Platform: macOS
Application: Arc Browser
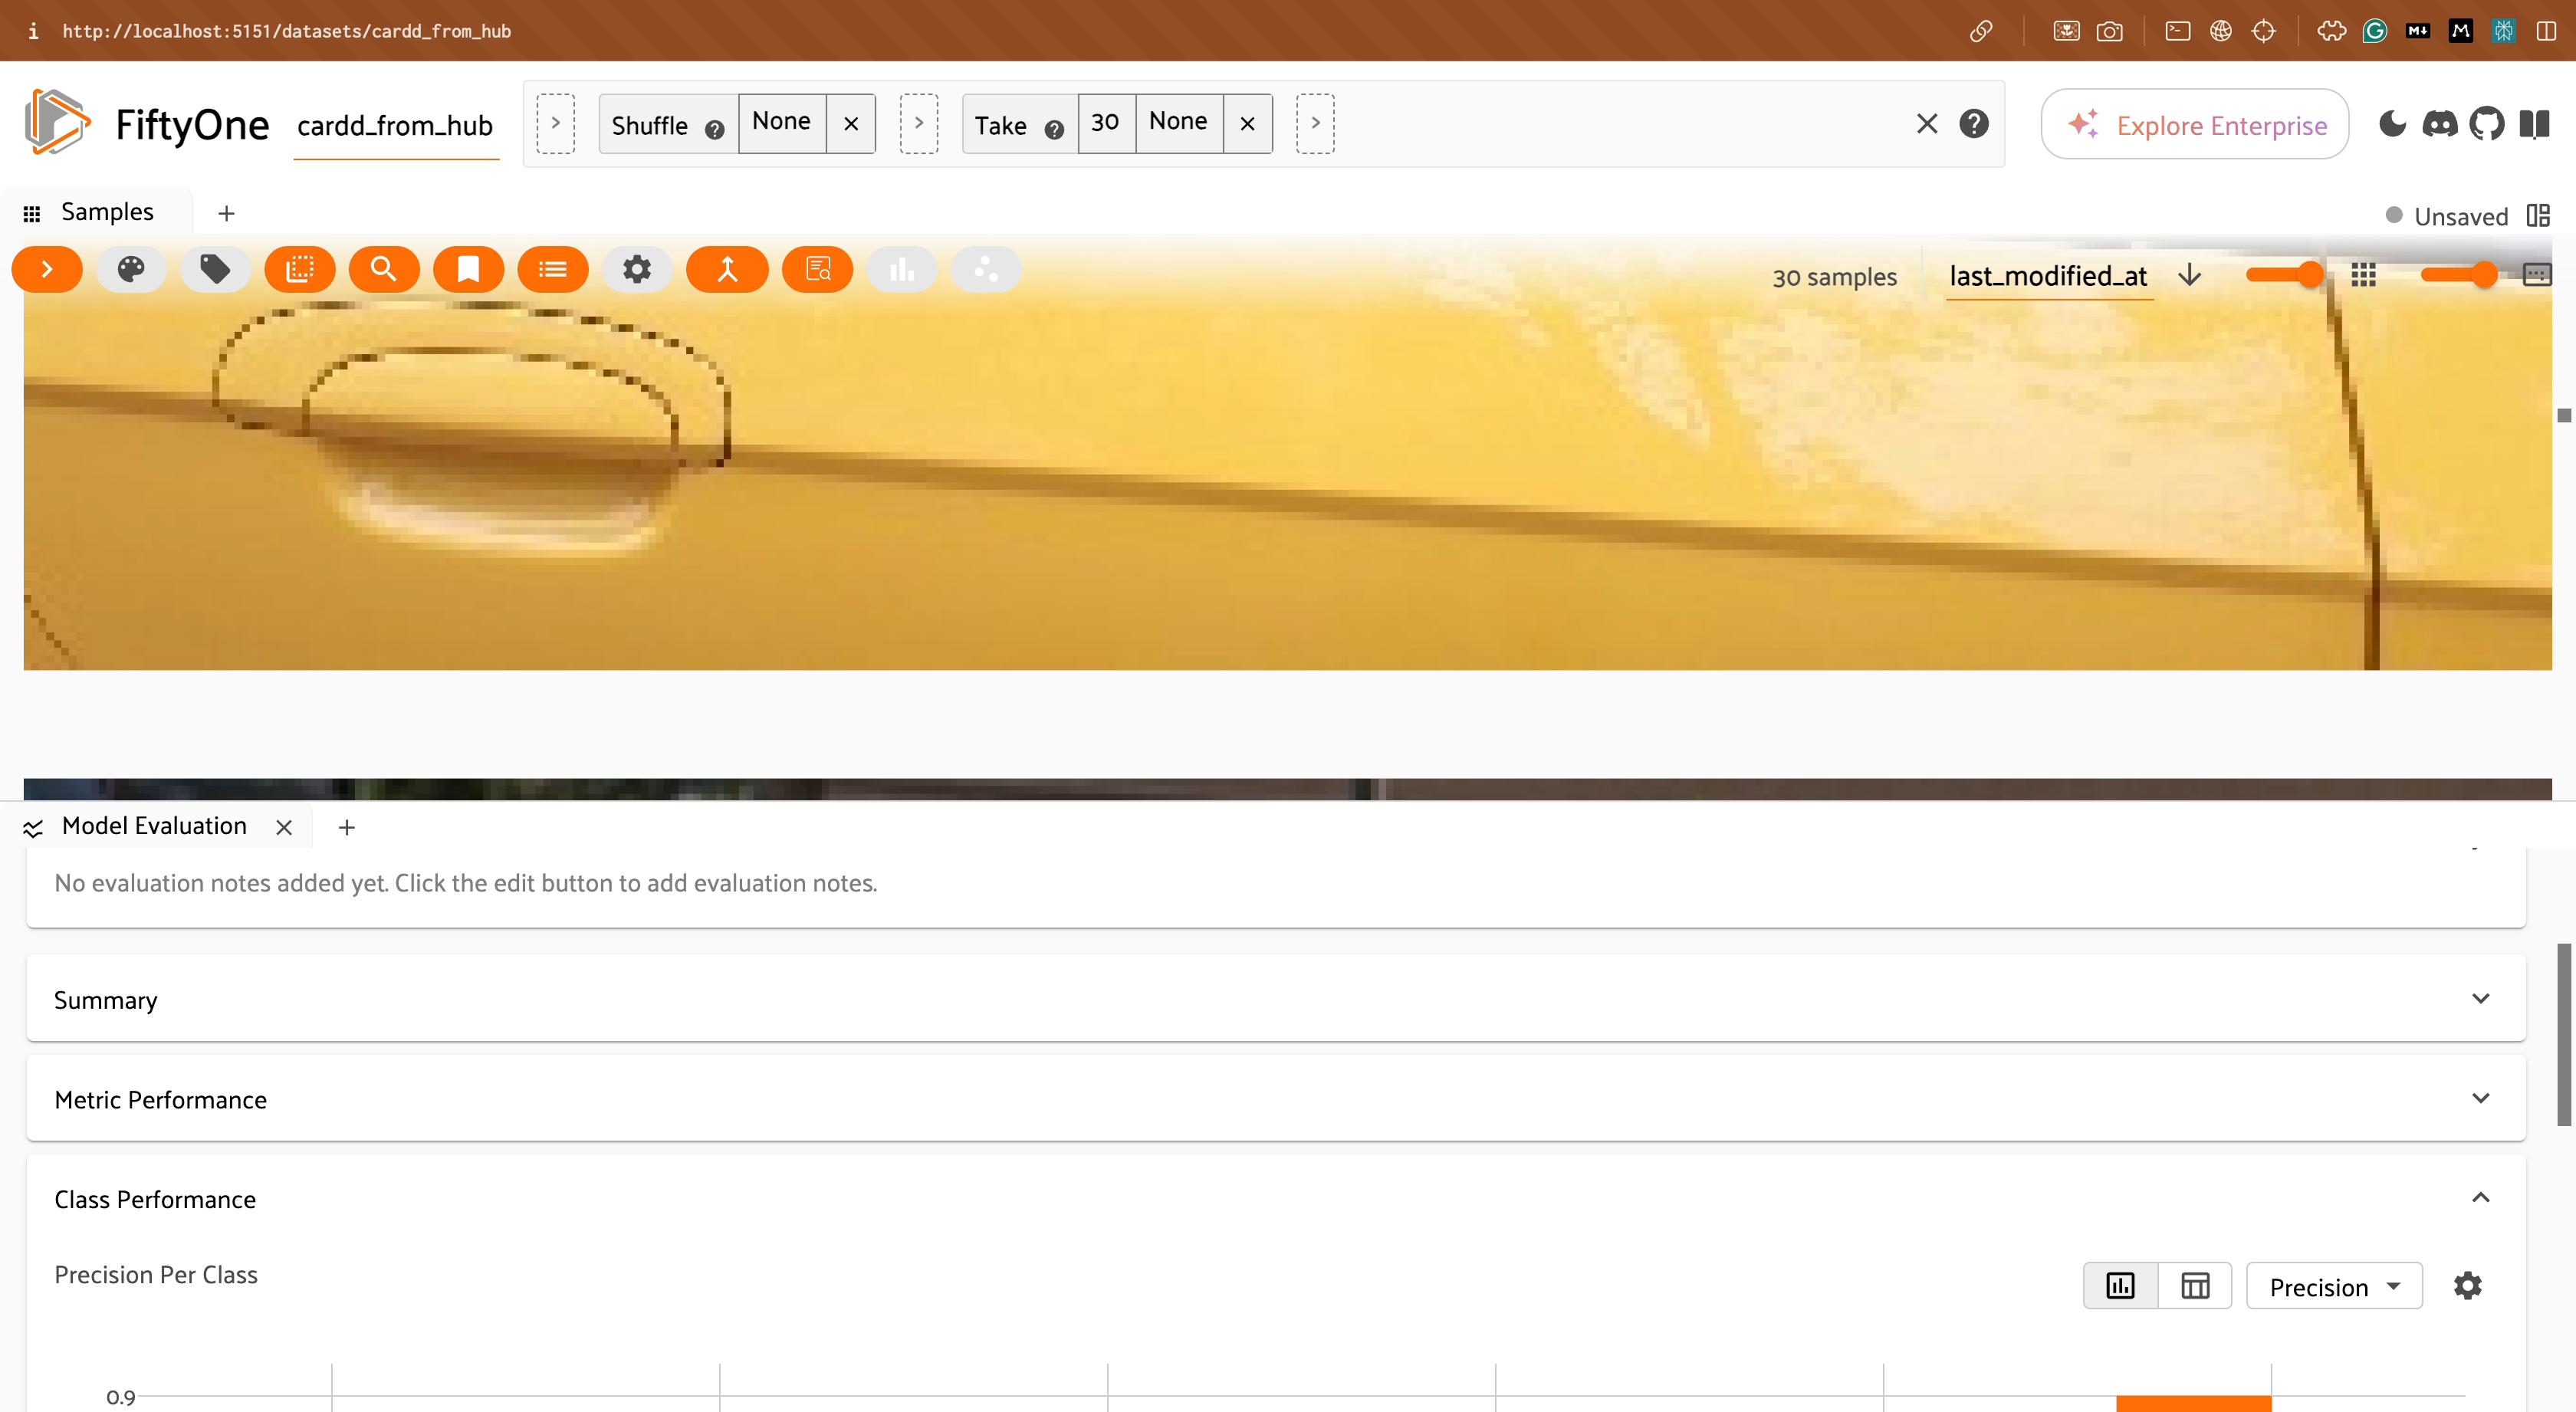
task_description: Open the settings menu in the the per class performance card of the model evaluation panel
action_type: click
element_info: Icon
steps_since_start: 1